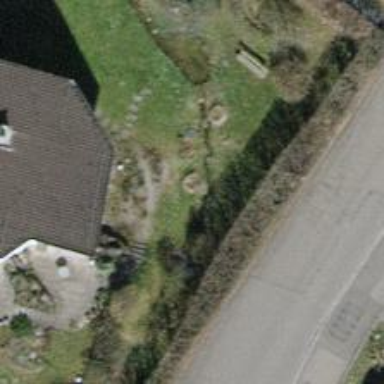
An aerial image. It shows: Hedge barrier.